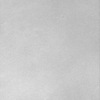
Label: dusty